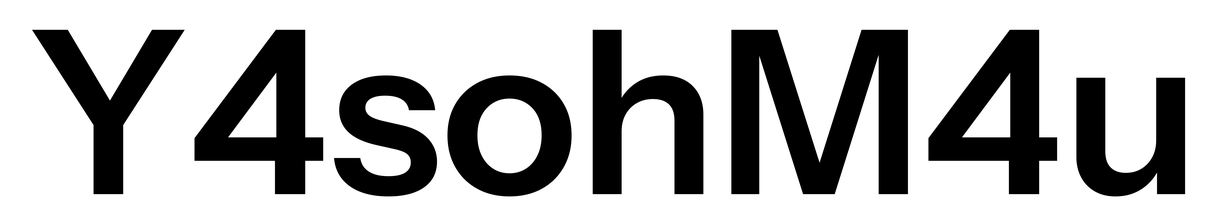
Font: InstrumentSans_SemiBold